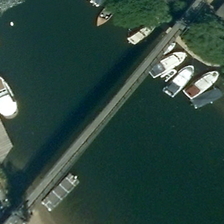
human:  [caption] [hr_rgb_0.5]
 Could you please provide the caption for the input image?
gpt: a bridge is over a river with several boats in it and several green trees beside it .

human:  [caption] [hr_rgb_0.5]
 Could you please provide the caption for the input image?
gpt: a bridge is over a river with several boats in it and several green trees beside it .

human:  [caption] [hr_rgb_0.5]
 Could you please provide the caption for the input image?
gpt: a bridge is over a river with several boats in it and several green trees beside it .

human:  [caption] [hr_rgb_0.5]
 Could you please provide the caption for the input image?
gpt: a bridge is over a river with several boats in it and several green trees beside it .

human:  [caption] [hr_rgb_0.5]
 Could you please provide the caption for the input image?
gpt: a bridge is over a river with several boats in it and several green trees beside it .